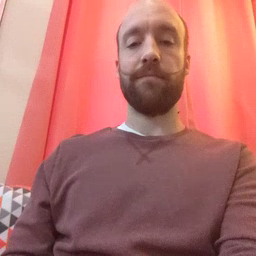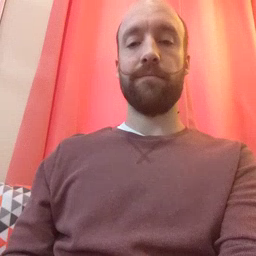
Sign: cat